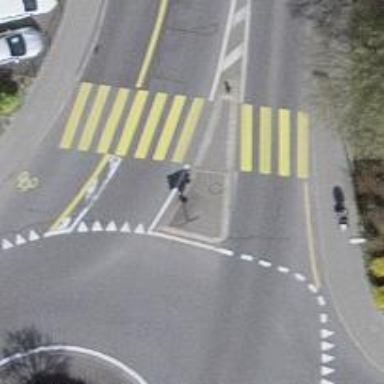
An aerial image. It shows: Uncontrolled zebra crossing with island. The crossing is marked with zebra stripes.